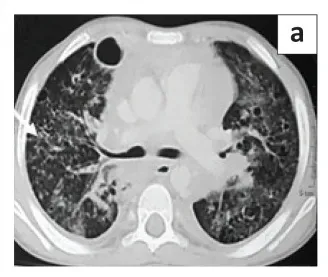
Axial CT performed 2 months prior, (a, b) showed cavitation in the right middle lobe (black arrow) with ground glass opacities in both lungs, a few tiny cysts in the right lung (arrowhead) and multiple bilateral nodules (white arrow).
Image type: radiology (ct)